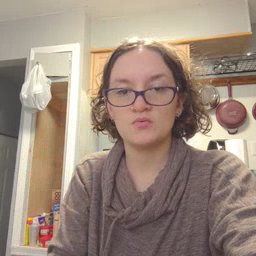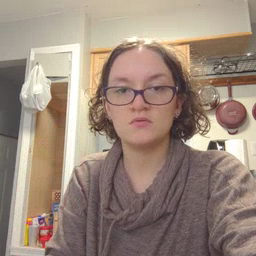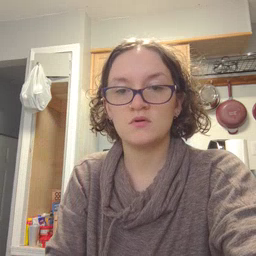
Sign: go